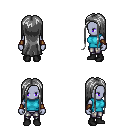
a pixel art fantasy rpg character, female body template, dark elf, purple skin, teal sleeveless shirt, metal pants, gray extra-long hairstyle, cloth bracers, black shoes, four views (front, back, left, right), 2x2 character sprite sheet, small pixel art, hard edges, no anti-aliasing